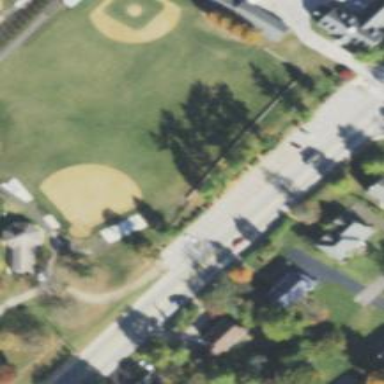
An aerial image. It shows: Softball pitch for leisure and sport activities.